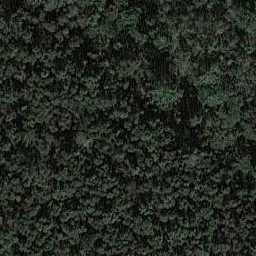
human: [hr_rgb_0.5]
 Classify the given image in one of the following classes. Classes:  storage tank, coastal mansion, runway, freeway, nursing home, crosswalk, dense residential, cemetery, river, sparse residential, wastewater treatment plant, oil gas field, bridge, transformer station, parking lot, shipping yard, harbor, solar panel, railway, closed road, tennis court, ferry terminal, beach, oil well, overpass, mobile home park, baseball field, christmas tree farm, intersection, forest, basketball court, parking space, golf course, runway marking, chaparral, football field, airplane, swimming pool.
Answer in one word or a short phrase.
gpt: forest